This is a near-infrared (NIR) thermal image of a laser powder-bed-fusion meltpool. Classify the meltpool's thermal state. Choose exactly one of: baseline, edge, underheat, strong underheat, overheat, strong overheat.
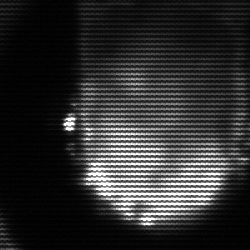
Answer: baseline